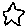
Label: star